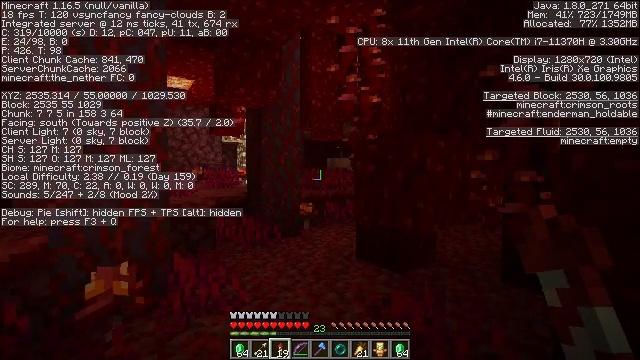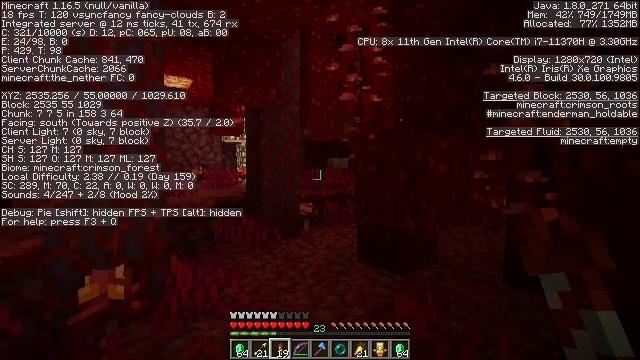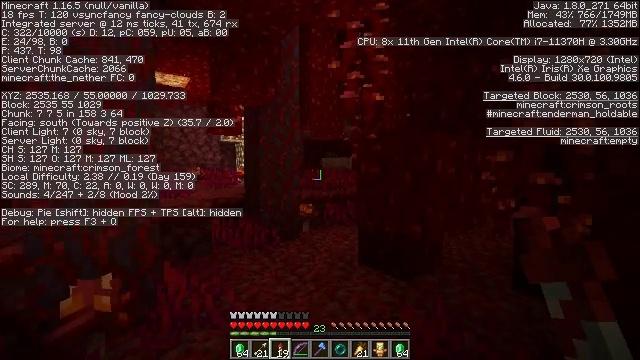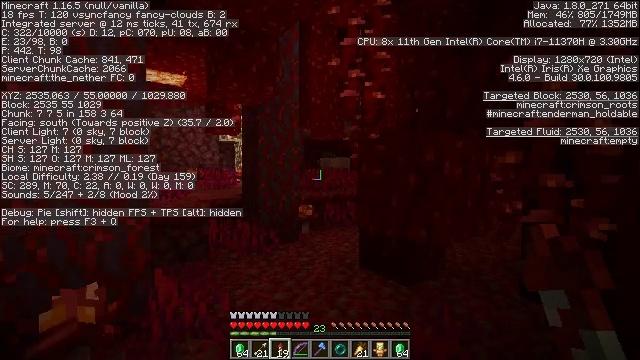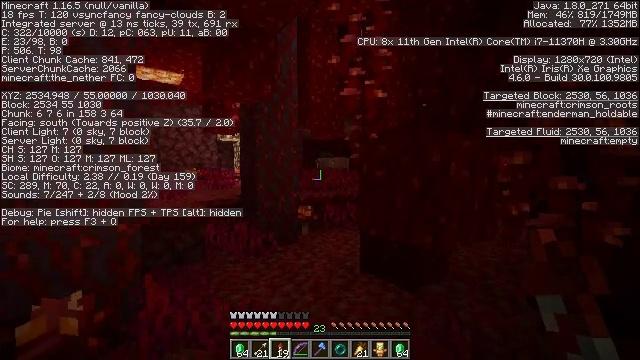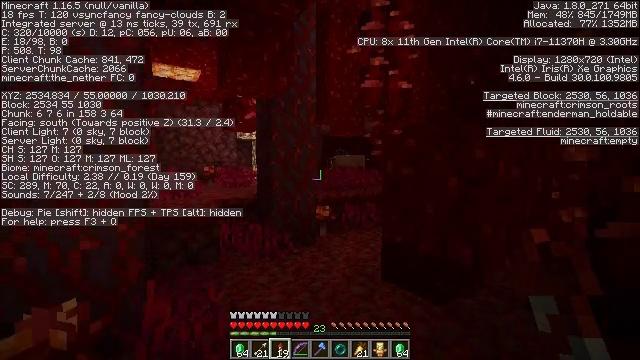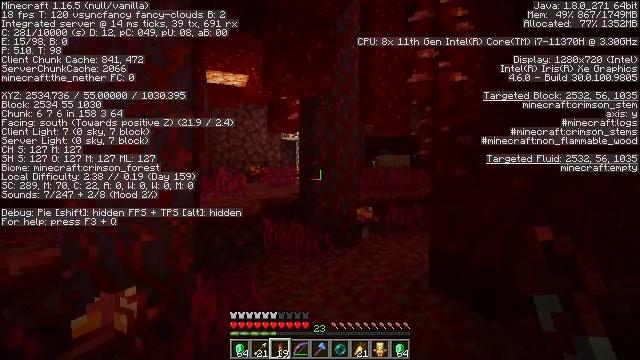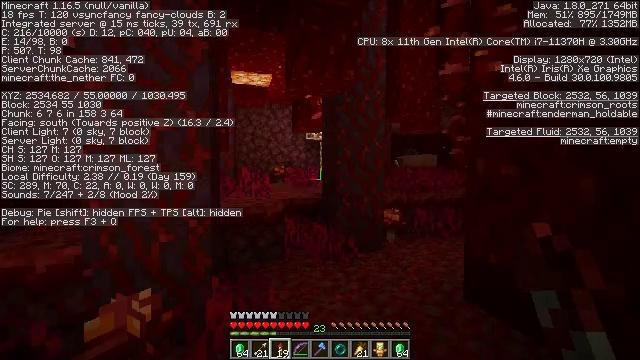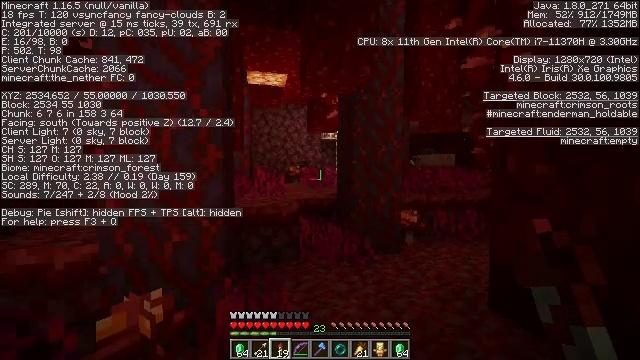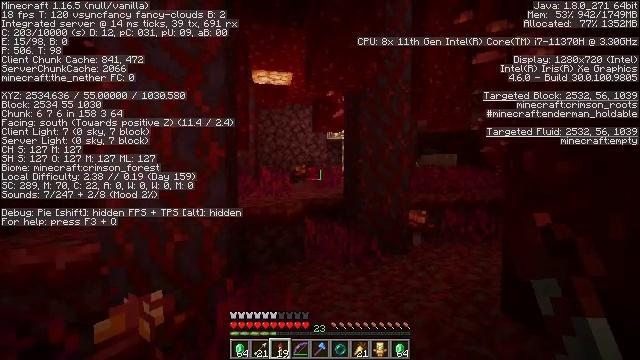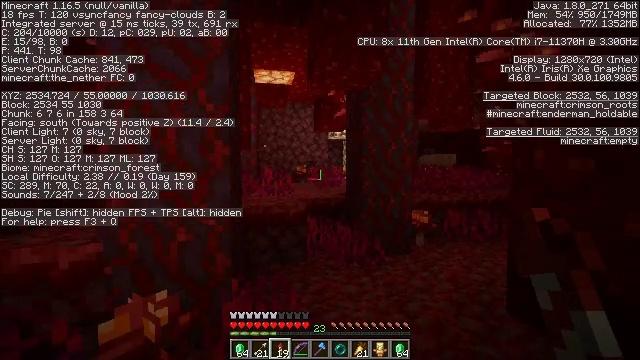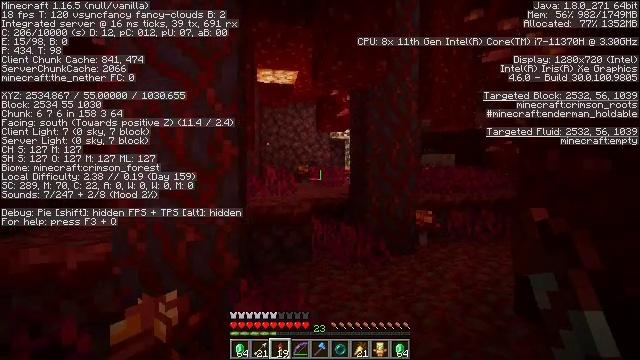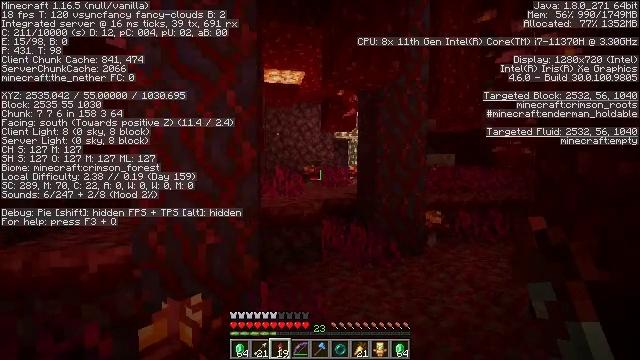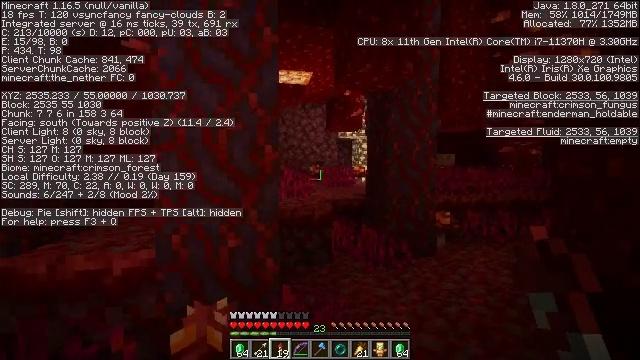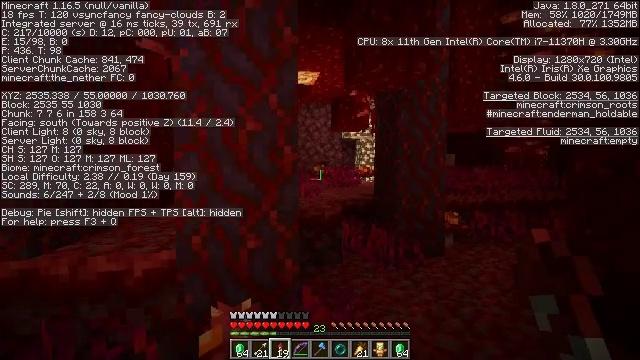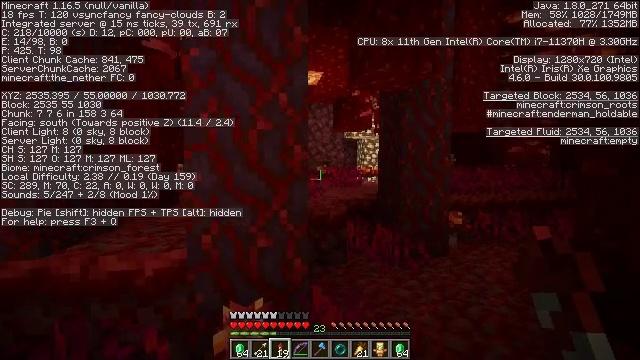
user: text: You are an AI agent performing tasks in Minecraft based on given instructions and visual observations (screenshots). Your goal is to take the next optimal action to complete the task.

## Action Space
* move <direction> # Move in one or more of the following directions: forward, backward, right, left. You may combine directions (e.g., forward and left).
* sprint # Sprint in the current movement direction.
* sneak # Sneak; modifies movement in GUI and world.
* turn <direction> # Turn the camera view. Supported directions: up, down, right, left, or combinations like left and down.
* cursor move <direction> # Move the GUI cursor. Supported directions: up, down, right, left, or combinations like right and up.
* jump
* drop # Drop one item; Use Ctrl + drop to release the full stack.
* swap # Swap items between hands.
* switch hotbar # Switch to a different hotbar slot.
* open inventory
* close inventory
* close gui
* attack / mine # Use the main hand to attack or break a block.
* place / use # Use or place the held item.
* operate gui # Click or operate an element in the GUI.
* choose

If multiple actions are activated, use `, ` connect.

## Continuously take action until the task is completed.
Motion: motion action
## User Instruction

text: Mine the crimson stem in the Nether.
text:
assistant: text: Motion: move forward
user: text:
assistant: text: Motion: move forward
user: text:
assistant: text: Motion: move forward
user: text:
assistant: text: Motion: move forward
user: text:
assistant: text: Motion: move forward, turn left
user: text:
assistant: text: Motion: move forward, turn left
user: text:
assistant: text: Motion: turn left
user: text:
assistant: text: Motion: turn left
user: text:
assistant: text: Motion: turn left
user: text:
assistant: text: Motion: move left
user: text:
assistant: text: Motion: move left
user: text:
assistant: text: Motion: move left
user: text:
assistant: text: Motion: move left
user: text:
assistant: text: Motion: no_op
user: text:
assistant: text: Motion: no_op
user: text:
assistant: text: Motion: no_op
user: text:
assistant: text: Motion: no_op
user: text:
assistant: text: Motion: no_op
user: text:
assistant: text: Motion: no_op
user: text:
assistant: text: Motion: no_op
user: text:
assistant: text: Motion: no_op
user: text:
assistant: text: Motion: move left, turn left and down
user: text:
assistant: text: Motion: move left, turn left
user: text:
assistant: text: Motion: move left, turn left and up
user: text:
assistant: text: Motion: move left
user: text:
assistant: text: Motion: no_op
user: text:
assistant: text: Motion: no_op
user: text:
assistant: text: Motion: turn left
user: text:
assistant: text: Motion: turn left and down
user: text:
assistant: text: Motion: turn left